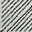
Piece: xx